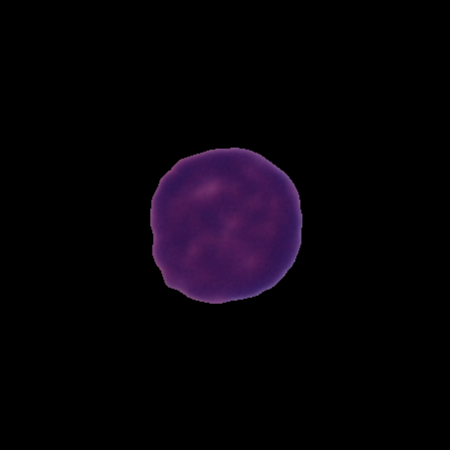
Label: healthy